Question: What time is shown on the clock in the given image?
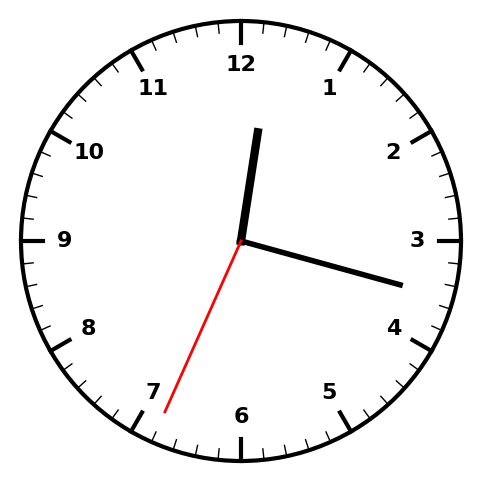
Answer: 12:17:34